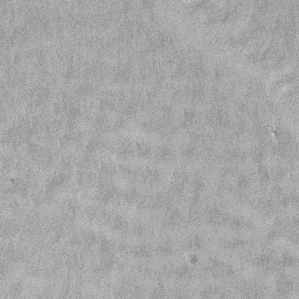
Label: frost